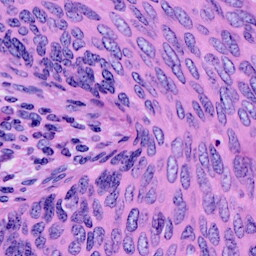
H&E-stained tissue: Cervix